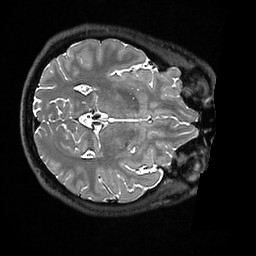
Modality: T2w
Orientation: axial
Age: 25
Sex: male
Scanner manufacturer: ge
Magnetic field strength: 3 T
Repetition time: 3.202 s
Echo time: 0.05874 s